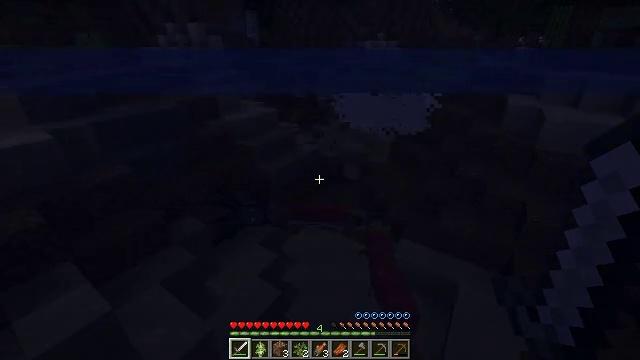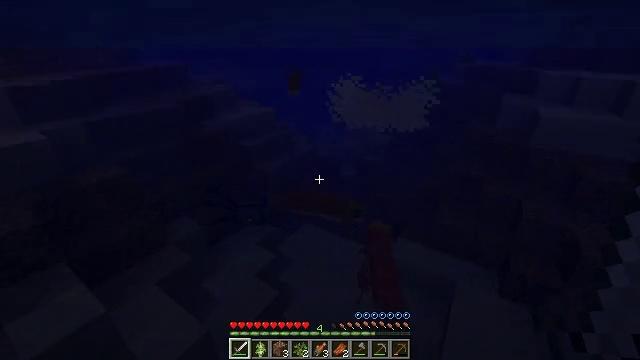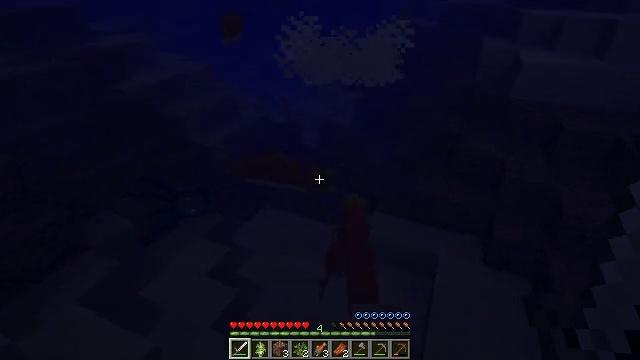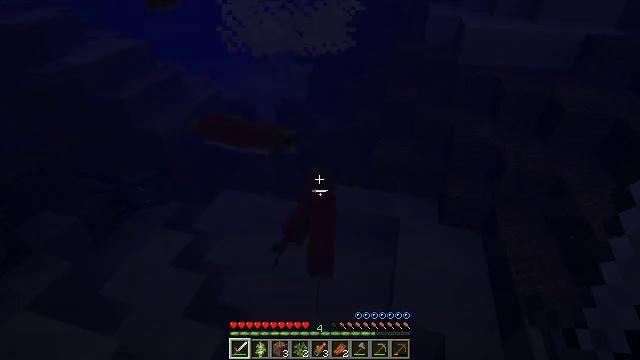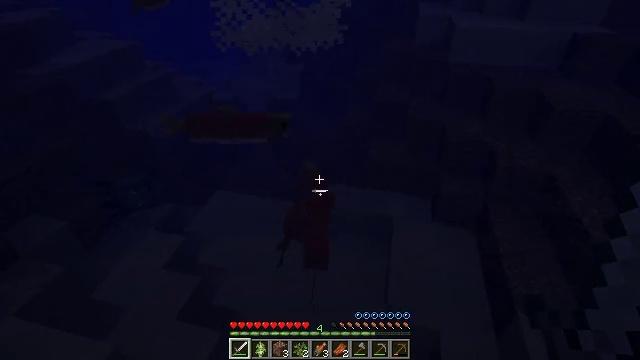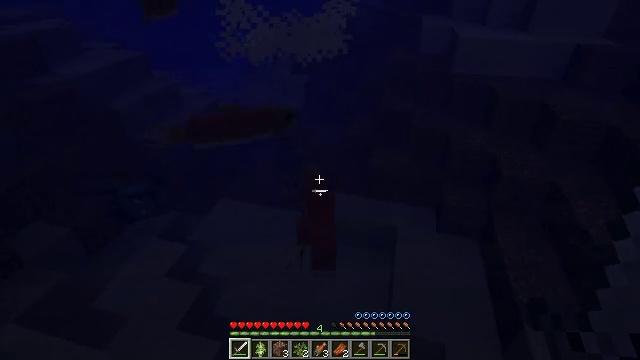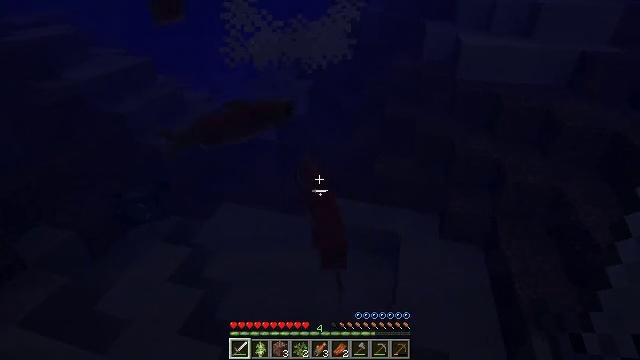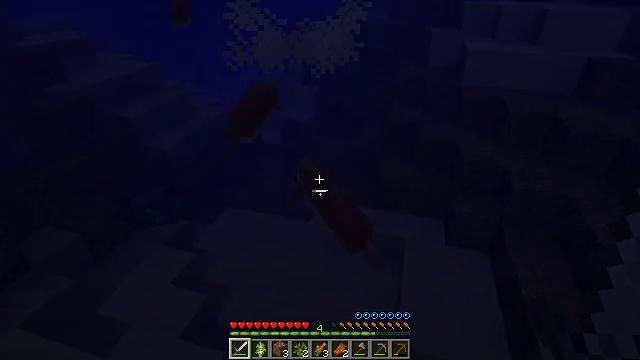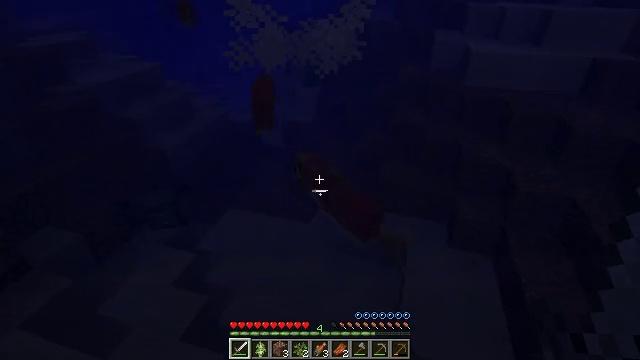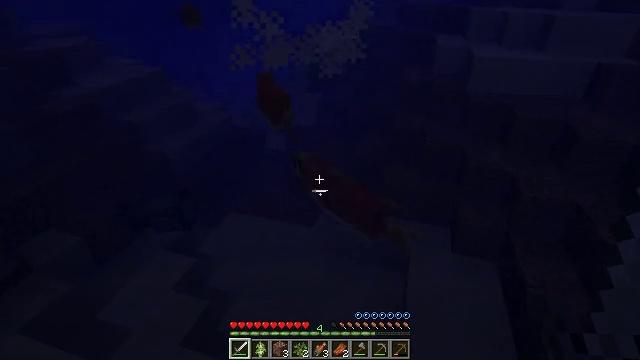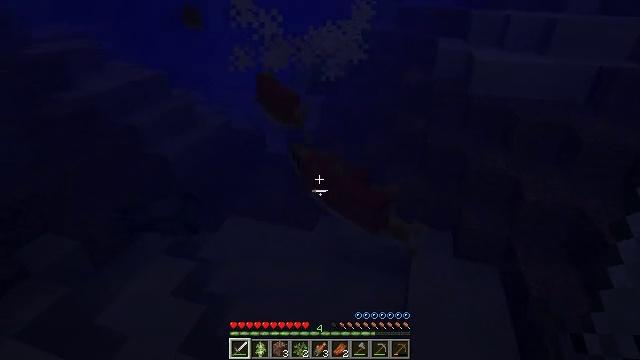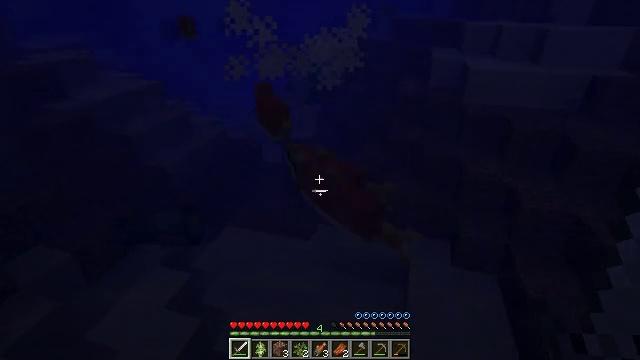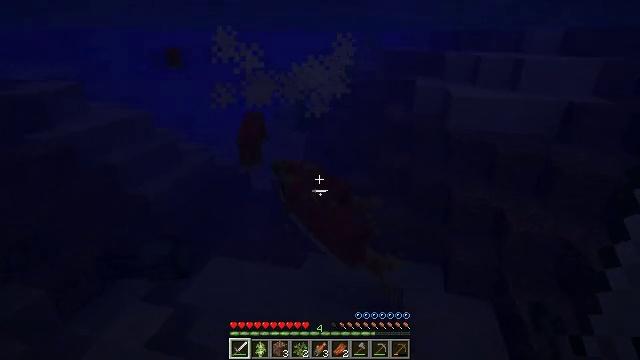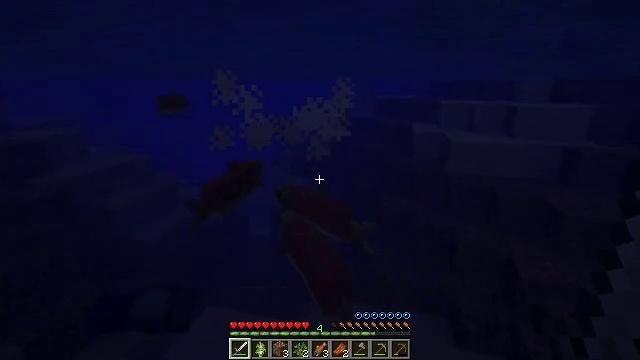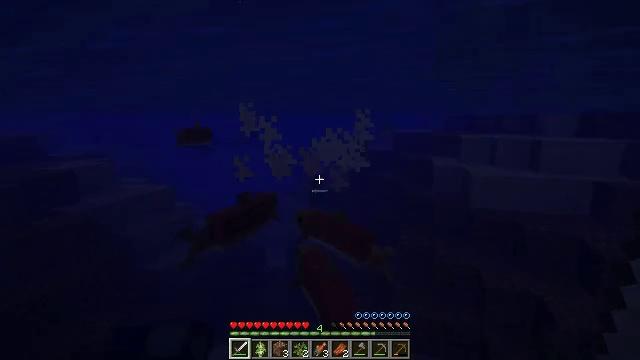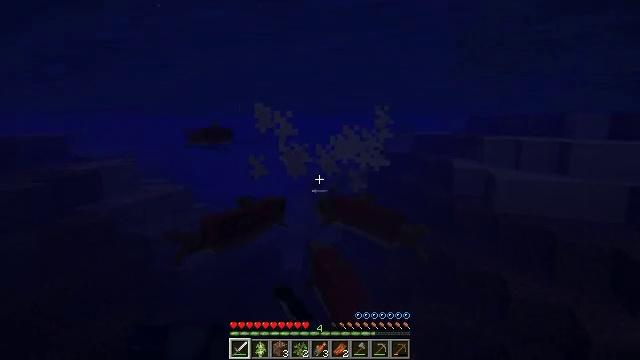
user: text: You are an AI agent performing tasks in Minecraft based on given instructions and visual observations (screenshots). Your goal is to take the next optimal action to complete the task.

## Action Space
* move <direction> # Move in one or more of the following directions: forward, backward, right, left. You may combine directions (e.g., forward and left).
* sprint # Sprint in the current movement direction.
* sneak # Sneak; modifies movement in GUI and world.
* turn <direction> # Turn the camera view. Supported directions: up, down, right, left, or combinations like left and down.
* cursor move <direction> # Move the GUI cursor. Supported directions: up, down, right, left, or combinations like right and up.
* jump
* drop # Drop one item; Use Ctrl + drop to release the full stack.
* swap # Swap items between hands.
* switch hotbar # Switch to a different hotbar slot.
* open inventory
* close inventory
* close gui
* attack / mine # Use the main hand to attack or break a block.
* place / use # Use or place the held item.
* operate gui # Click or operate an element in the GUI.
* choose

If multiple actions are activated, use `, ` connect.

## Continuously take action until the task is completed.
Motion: motion action
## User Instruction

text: Hunt a salmon.
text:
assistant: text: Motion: no_op
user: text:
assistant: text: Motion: turn right and down
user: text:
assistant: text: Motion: turn right and down
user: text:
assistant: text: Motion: turn right
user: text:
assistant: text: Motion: turn up
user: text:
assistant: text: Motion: turn up
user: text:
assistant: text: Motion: move forward, turn up
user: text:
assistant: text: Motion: move forward
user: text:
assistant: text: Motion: move forward
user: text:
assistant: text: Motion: move forward
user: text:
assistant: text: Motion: move forward, turn up
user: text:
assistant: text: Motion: move forward, turn right and up
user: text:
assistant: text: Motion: move forward, turn up
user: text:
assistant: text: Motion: move forward, turn left and up, attack / mine
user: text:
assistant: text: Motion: move forward, turn left, attack / mine
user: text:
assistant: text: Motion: move forward, turn left, attack / mine
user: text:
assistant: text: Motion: move forward
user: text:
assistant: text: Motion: move forward
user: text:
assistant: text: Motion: move forward
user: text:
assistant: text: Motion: move forward
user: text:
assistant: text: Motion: move forward
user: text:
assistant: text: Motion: move forward
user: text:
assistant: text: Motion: move forward
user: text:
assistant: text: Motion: move forward
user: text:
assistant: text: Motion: move forward
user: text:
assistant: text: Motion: move forward, turn right and up
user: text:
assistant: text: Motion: move forward, turn right and up
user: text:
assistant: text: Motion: move forward, turn left and up
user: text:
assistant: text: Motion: move forward, turn left and up, attack / mine
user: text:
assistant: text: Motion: move forward, attack / mine